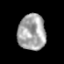
Tissue: prostate
Cell type: T cells
Senescence score: 0.3196
Nuclear area (px): 976
Mean DAPI intensity: 166.414